Question: in the table 'chat':

I would like to delete messages if they have been deleted by sender an recipient. If, however, a user is the first to delete a message, this should just be recorded under "deleted_by" with his user id (until the second user also deletes the message).
For message #3 and user #1 my query would look like so:
'''
IF
(SELECT deleted_by from chat WHERE id=3) <> '1' AND (SELECT deleted_by from chat WHERE id=3) <> '0' THEN
DELETE FROM chat WHERE id=3
ELSE
UPDATE chat
SET deleted_by=1
WHERE id=3
END IF
'''
This should delete message #3, but instead I get an error. Can you help me make my according <URL> work?
Thank you!
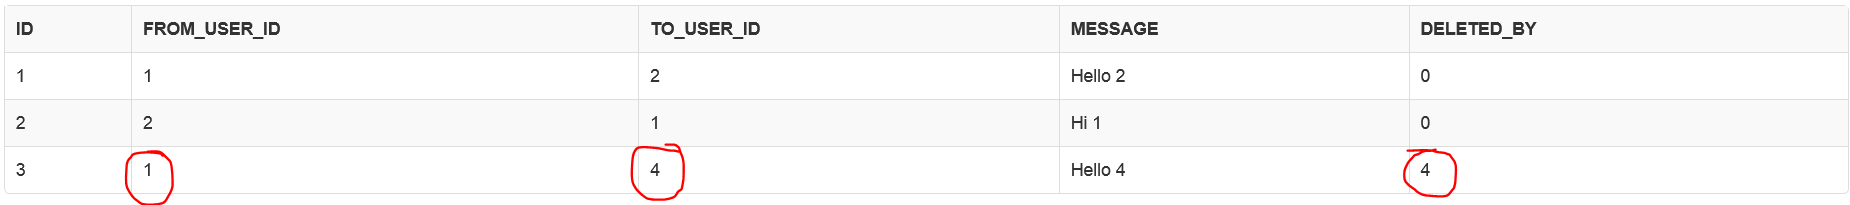
Answer: A subquery isn't needed. Instead, you can just delete the row if the other user has already marked it deleted and if it still exists, mark it deleted:
'''
DELETE FROM chat WHERE id = 3 AND deleted_by <> 0;
UPDATE chat SET deleted_by = 4 WHERE id = 3;
'''